Platform: macOS
Application: Arc Browser
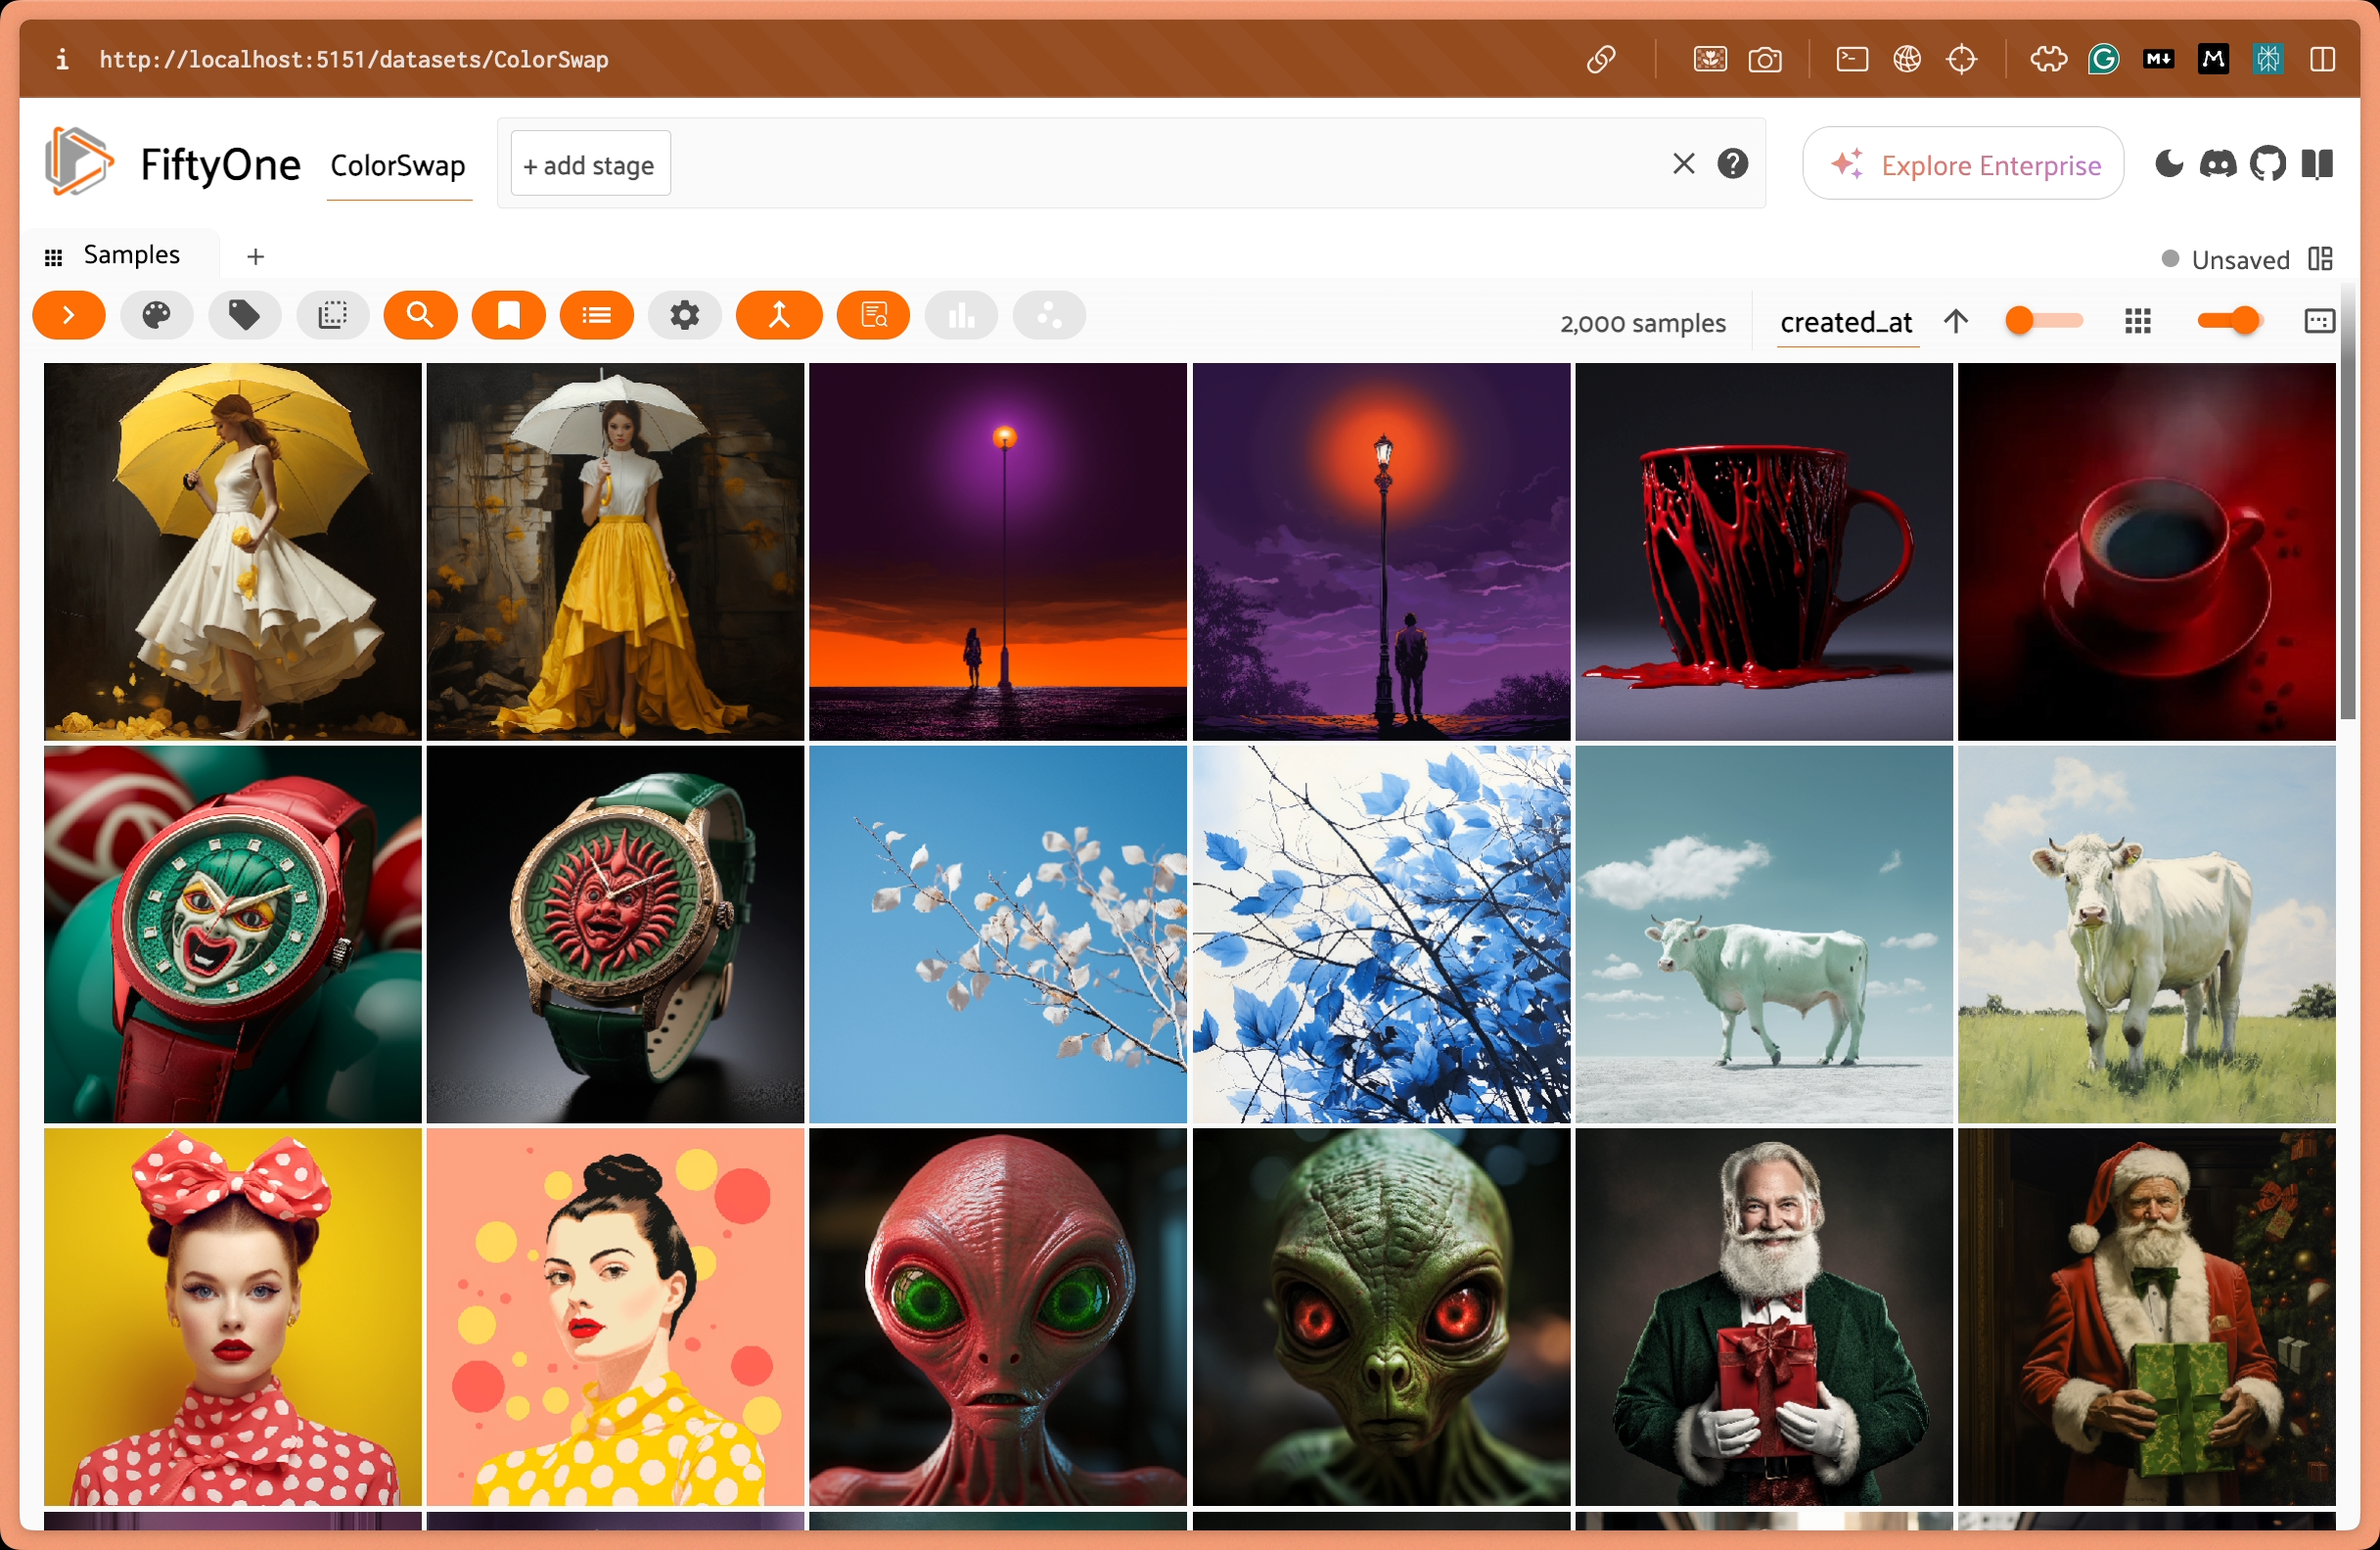
task_description: What view stages are applied to this dataset?
action_type: hover
element_info: Menu Item

task_description: How many samples are in this dataset?
action_type: hover
element_info: Text

task_description: How are the samples in this dataset sorted?
action_type: hover
element_info: Menu Item